Question: I have a bunch of tbar items displayed in new lines. It works fine.
But the only issue I am having is that displays a horizontal border between each tbars.
How can I remove that?
'''
items: [
{
xtype: 'panel',
id: 'navi',
region: 'west',
collapsible: false,
title: 'Navigation',
bodyStyle: 'background-color: #BFCBD5',
width: 155,
animCollapse: true,
minHeight: 600,
items: [
{
border:0,
tbar: [
{
xtype: 'button',
text: 'Home',
textAlign:'left',
width: 140,
align:'left',
//bodyStyle: 'background-color:#BFCBD5;',
handler: function() {
document.location.href = BasePath;
}
}
]
},
{
border:0,
tbar: [
{
xtype: 'button',
text: 'Dashboard',
textAlign:'left',
width: 140,
handler: function() {
document.location.href="http://www.dtvdashboard.com";
}
}
]
},
{
xtype: 'text',
padding: '64 0 0 0',
text: "Logged in as:",
textAlign:'left',
style : "color:#3E546B;font-style:italic;font-size: 11px;",
width: 140,
handler: function() {
document.location.href="";
}
},
]
}
]
'''
EDIT: I added bodyBorder:false, that kinda removed the border line. But i still see lighter shade of the border

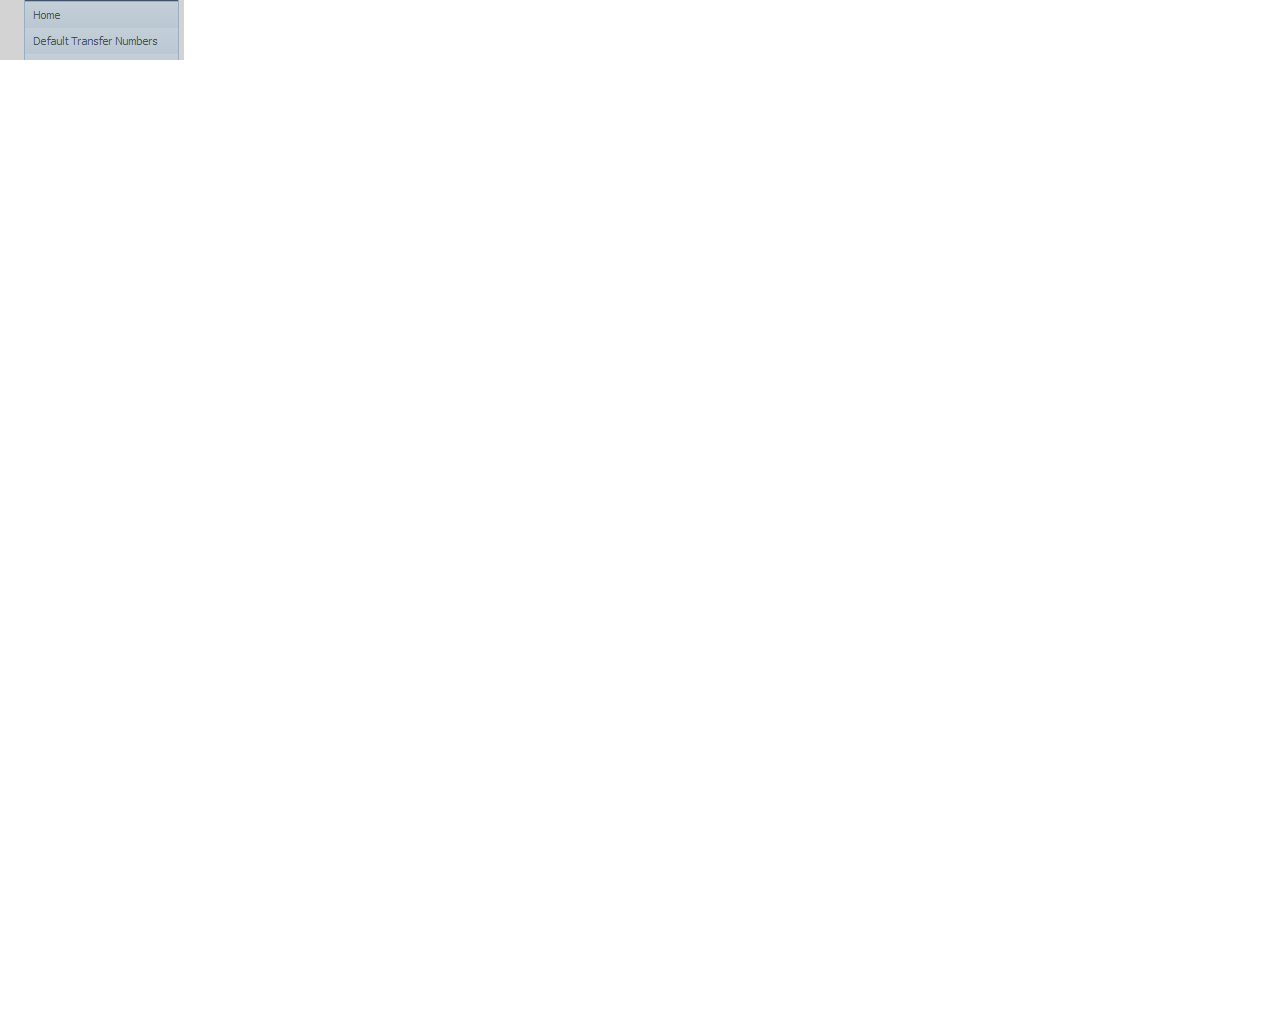
Answer: There is plenty of possibilities to remove that border.
- <URL>-